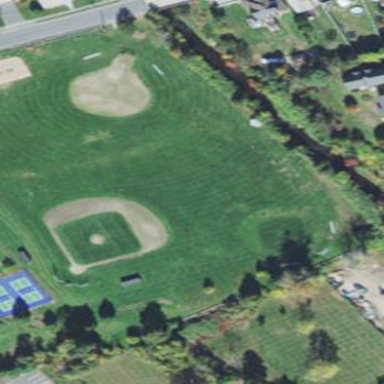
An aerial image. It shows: Baseball pitch for leisure land.